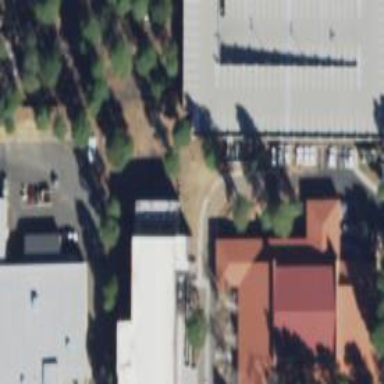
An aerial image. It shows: University building.